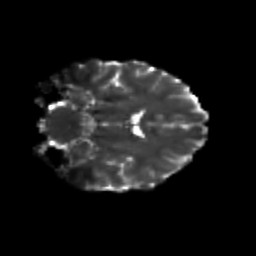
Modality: T2w
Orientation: coronal
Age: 25
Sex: female
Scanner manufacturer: siemens
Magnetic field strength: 3 T
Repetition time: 3.5 s
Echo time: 0.113 s